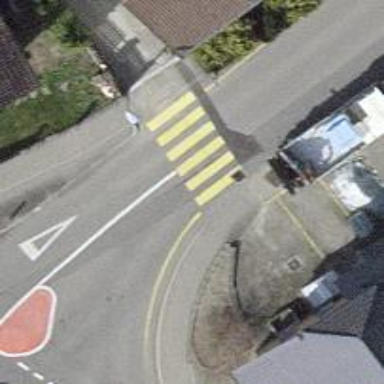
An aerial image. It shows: Uncontrolled footway crossing with markings.